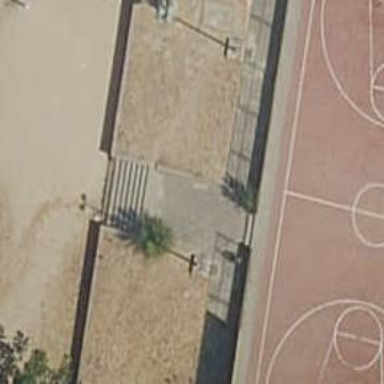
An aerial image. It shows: Set of steps made of paving stones.